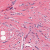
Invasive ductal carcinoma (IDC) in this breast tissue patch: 0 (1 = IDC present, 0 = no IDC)